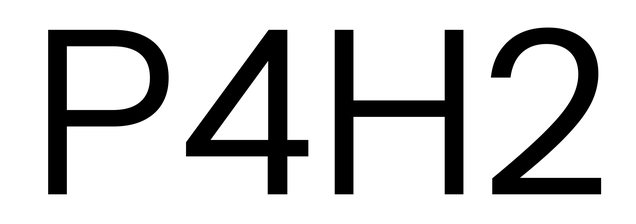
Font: InstrumentSans_Regular